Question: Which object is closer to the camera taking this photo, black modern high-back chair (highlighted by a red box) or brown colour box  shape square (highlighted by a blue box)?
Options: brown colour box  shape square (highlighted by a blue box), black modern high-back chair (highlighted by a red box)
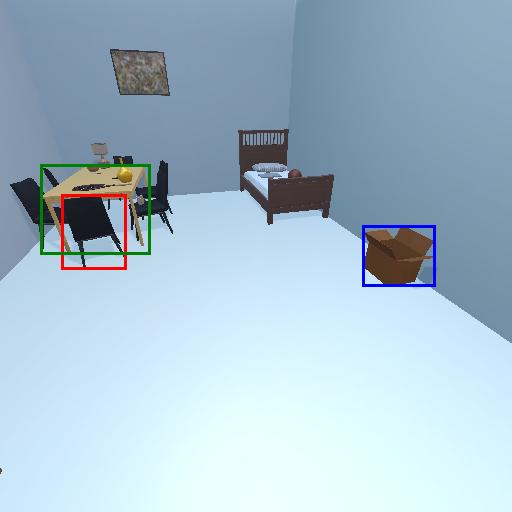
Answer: brown colour box  shape square (highlighted by a blue box)